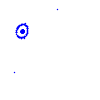
Particle: electron